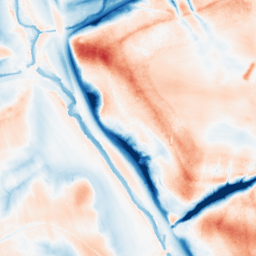
Category: trend_removal
Decomposition family: local_polynomial
Decomposition parameters: window_size: 51
degree: 2
Upsampling method: quadratic
Upsampling parameters: scale: 8
Upsampling scale: 8